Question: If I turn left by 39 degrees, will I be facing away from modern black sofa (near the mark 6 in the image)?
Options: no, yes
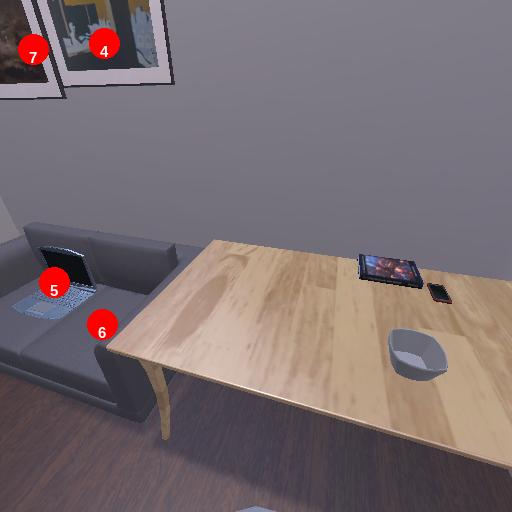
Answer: no